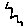
Label: zigzag